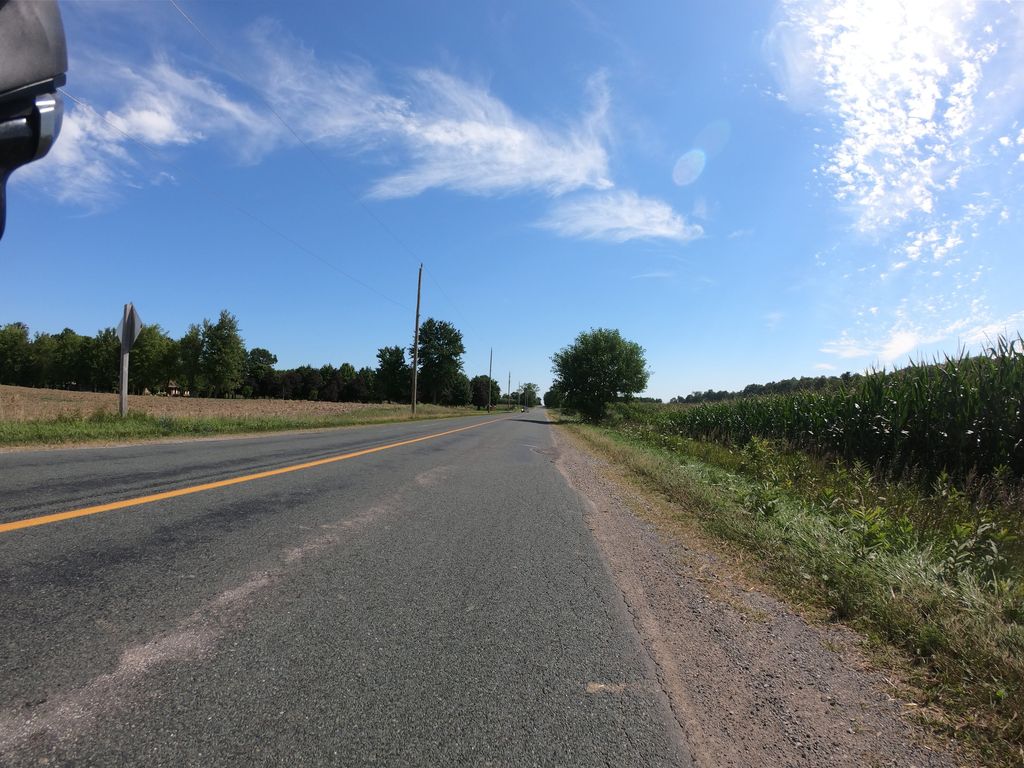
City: kitchener-waterloo